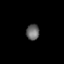
Tissue: prostate
Cell type: T cells
Senescence score: 0.2306
Nuclear area (px): 202
Mean DAPI intensity: 103.01